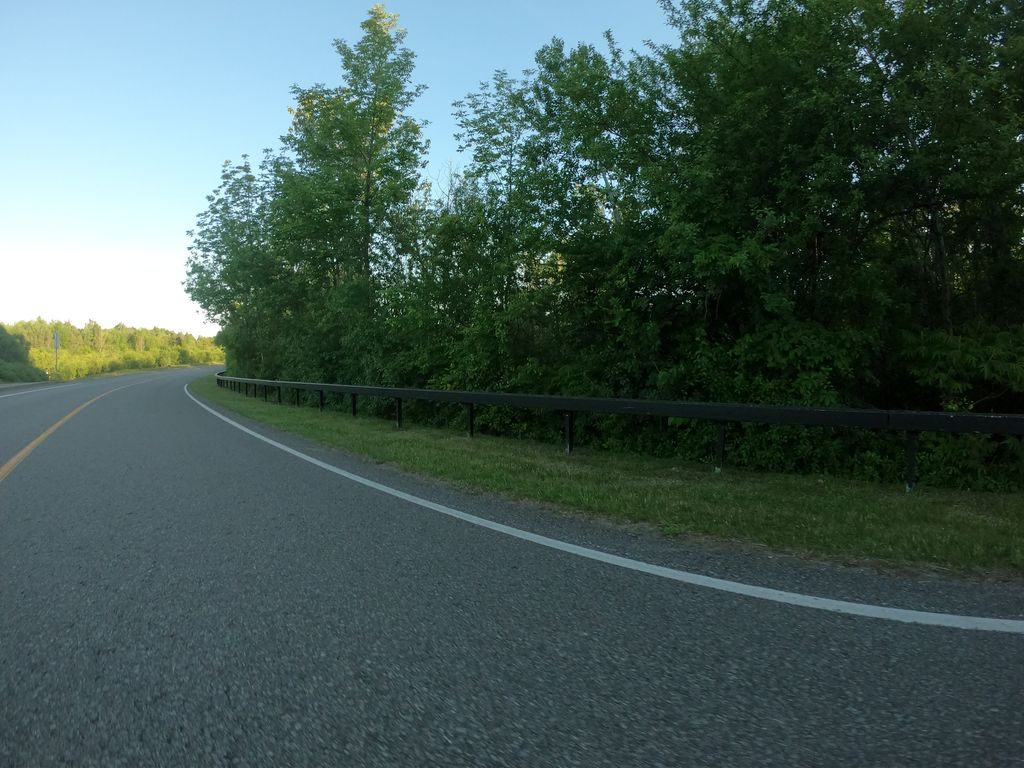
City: ottawa-gatineau